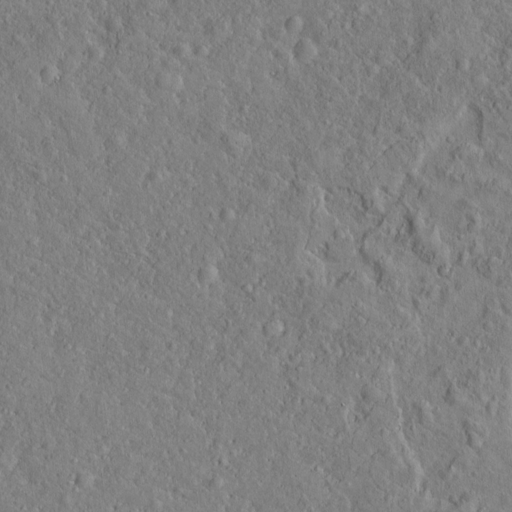
Objects detected: cone